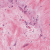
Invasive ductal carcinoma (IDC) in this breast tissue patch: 0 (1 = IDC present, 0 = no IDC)